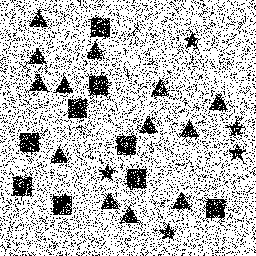
Squares: 9
Triangles: 13
Stars: 5
Total shapes: 27